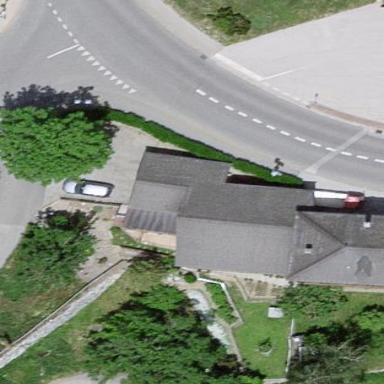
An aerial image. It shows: Simple and straightforward house.